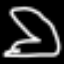
Label: frog